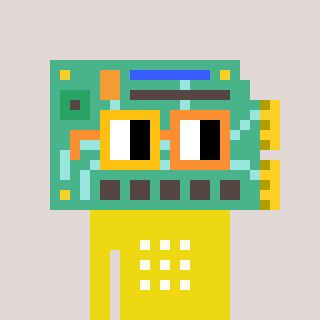
a pixel art character with square yellow and orange glasses, a chipboard-shaped head and a yellow-colored body on a warm background